Question: What is the maximum amount of money that can be robbed from the houses? The neighbour houses cannot be robbed at the same time.
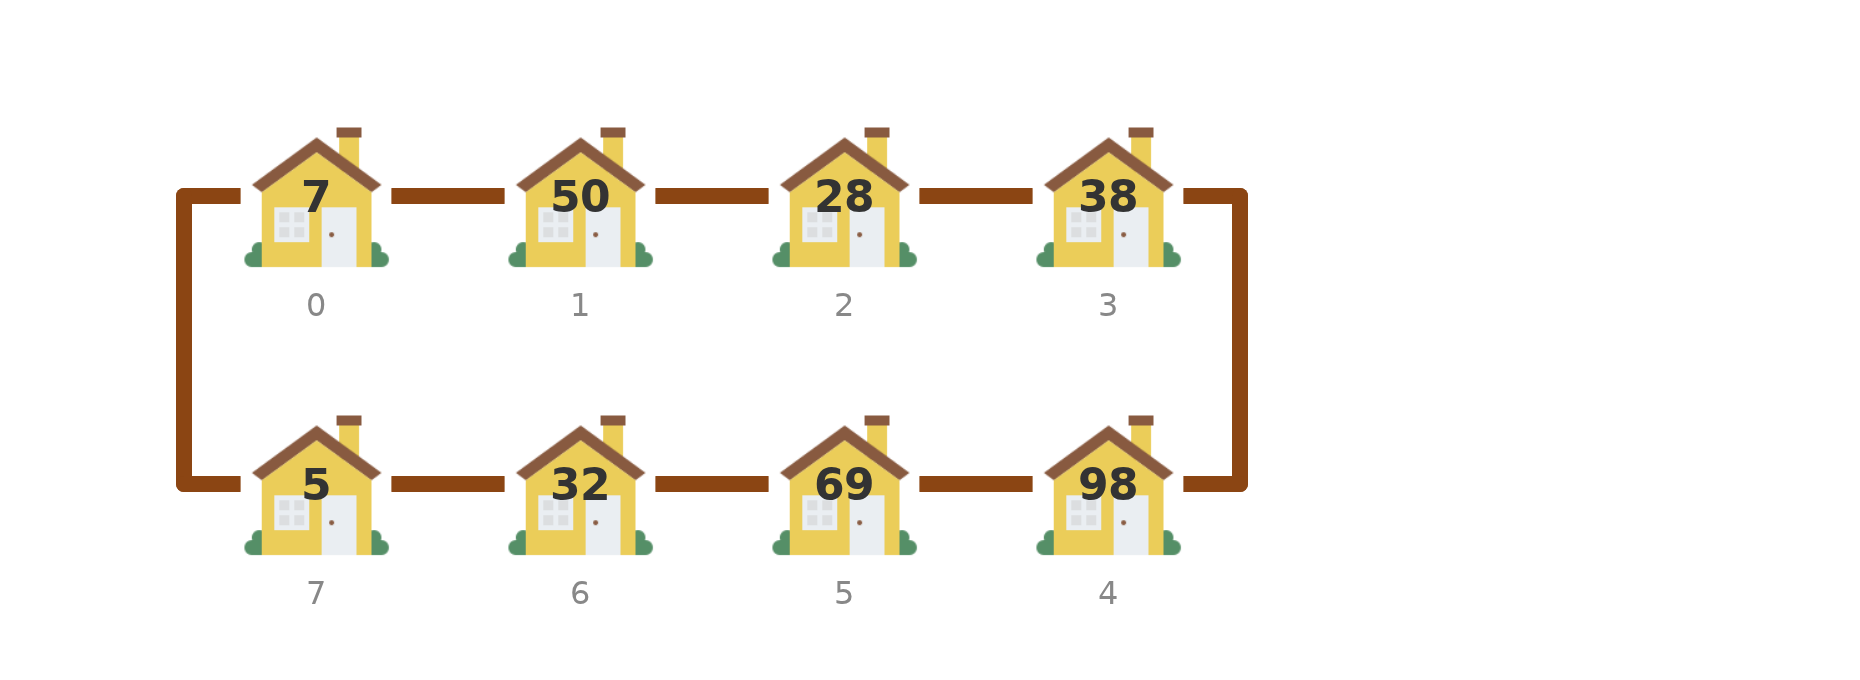
Answer: 180